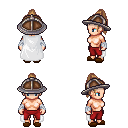
a pixel art fantasy rpg character, female body template, human, light skin, white cape, red pants, light blonde long topknot hairstyle, chain helm, white cloth bandages, brown slippers, four views (front, back, left, right), 2x2 character sprite sheet, small pixel art, hard edges, no anti-aliasing